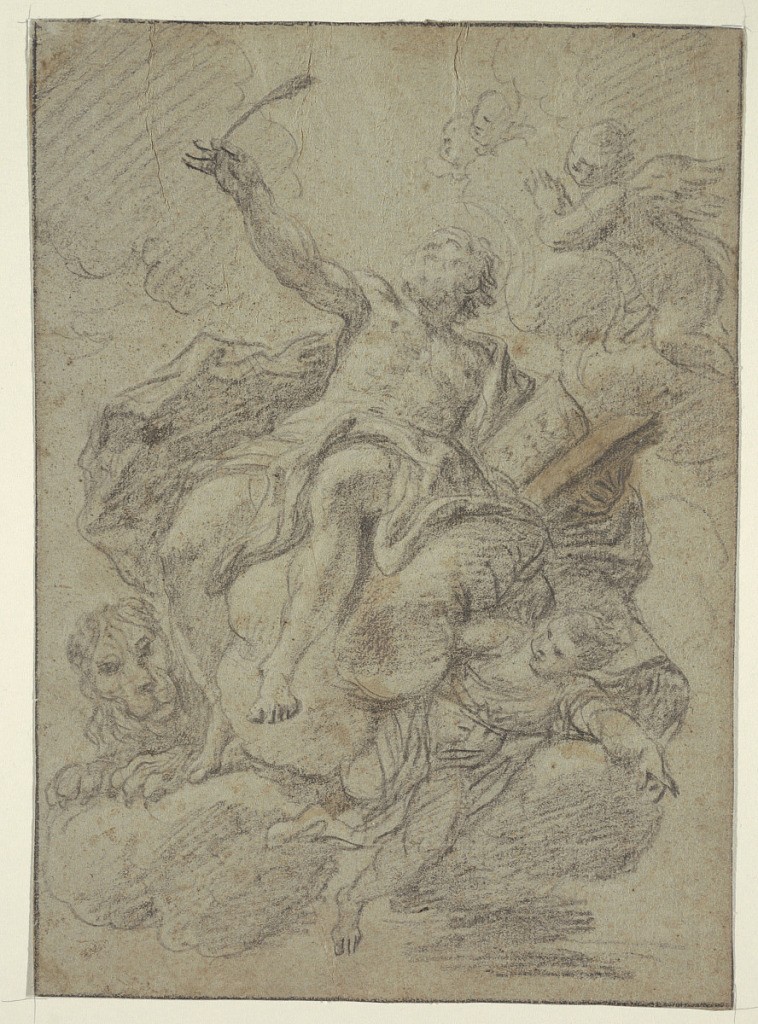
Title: St. Mark
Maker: Paolo de Mattheis, Italian, 1662 - 1728
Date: ca. 1660–1730
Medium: Black and white chalk on green paper
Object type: Drawing
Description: Figure of Saint Mark holds a book in his left arm and a pen, aloft, in his right ;the lion is at lower left. Verso: sketch of a shoulder and upper arm.